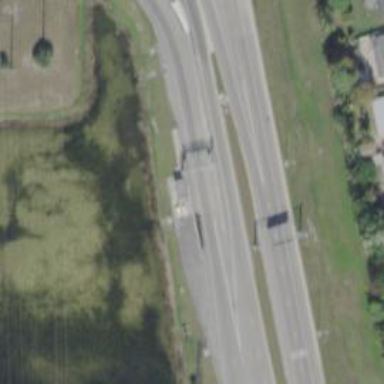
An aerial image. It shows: Toll gantry on the road.